Question: I am using 'Windows Forms', language - 'C#'. I have a Project 'Calculator'. I added a 'UserControl' to that project 'ButtonC'. I dragged that 'Control' to my Form, and when running it, I am getting an error that 'ButtonC' in does not exist.

Can't understand what is the problem. But When I manage that line like this
'''
this.ButtonC = new ButtonC();
'''
That does not give any error, but every time, before running I have to change that, and I don't think that it is the right solution. Thanks for Help.
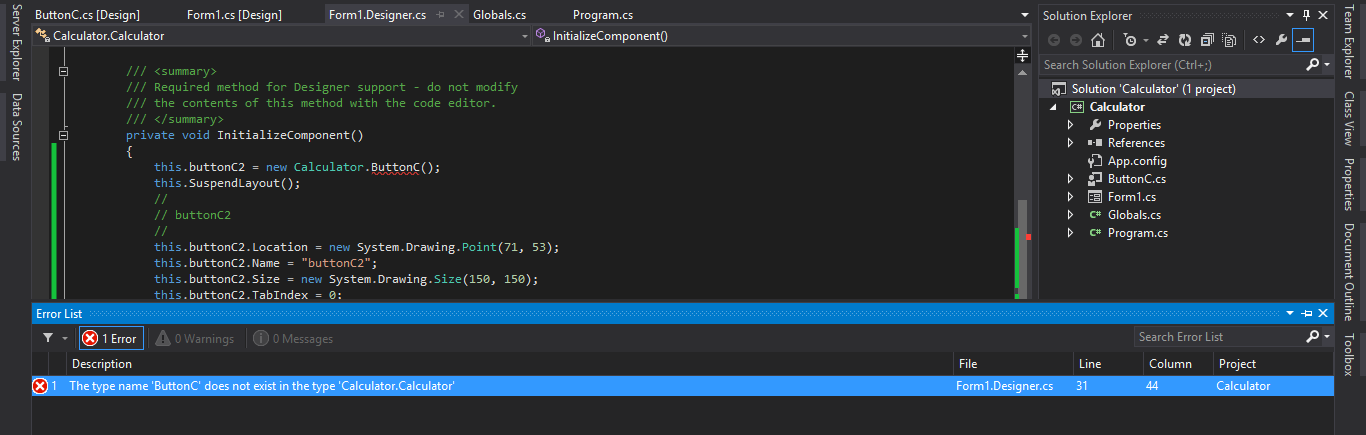
Answer: I think the problem is that your 'ButtonC' and your 'Calculator' is in different namespace. Change them to the same namespace may solve the problem.
I think I understand the problem. This should be a "bug" of auto-generated designer code. They simply put your namespace before your control, in your case it's "Calculator". But within the code, your namespace and your class are the same, thus the compiler interprets wrongly: it thinks Calculator.ButtonC is a subclass within Class Calculator.
If I'm not wrong, simply make your Namespace and your Class Name different may do the job.